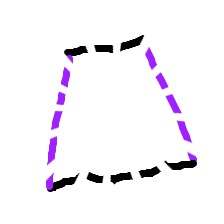
Shape: trapezoid